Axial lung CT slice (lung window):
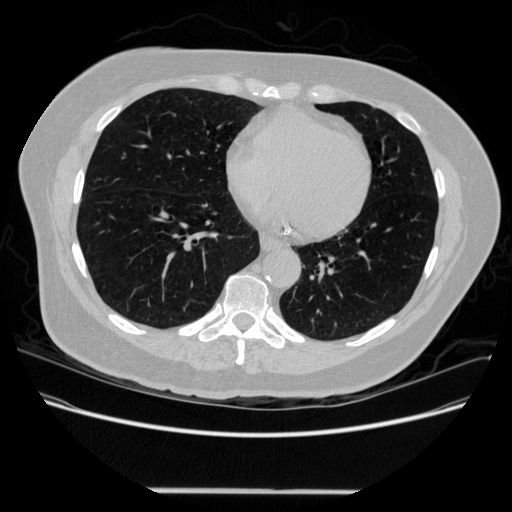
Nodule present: no